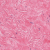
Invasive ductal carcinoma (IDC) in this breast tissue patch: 0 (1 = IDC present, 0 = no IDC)